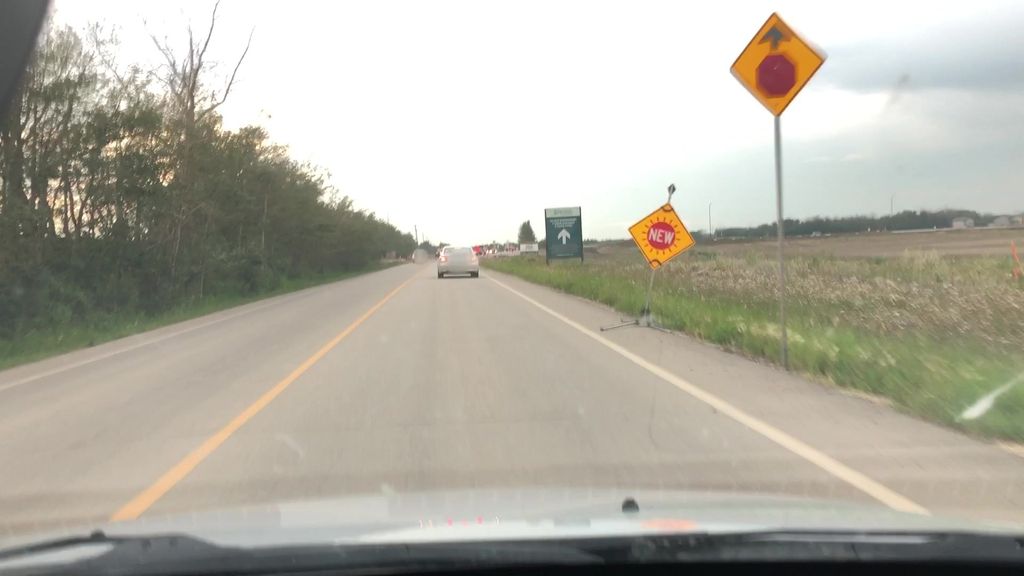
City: edmonton